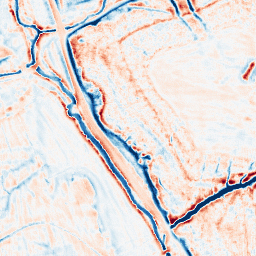
Category: edge_preserving
Decomposition family: bilateral
Decomposition parameters: d: 15
sigma_color: 150
sigma_space: 25
Upsampling method: fft_zeropad
Upsampling parameters: scale: 2
Upsampling scale: 2